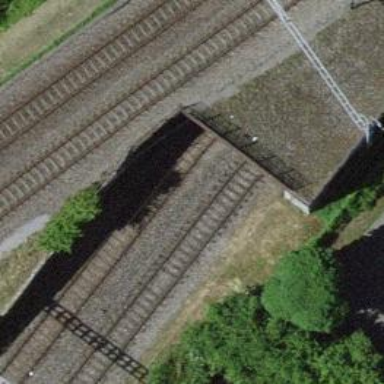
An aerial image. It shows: Railway tunnel with overhead electrified contact lines.